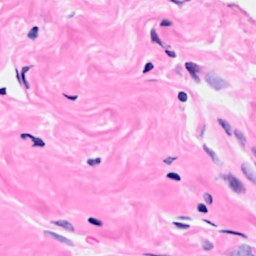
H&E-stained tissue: Breast